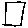
Label: square